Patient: sex M, age 44
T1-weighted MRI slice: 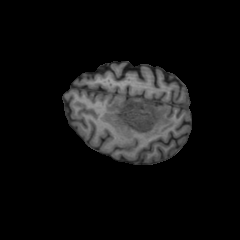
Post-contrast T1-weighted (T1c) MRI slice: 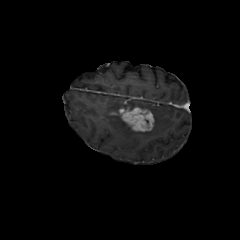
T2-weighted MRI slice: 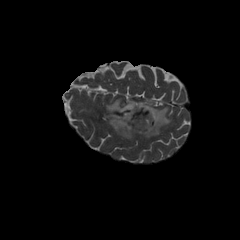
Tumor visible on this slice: yes
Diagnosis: Glioblastoma, IDH-wildtype
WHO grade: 4